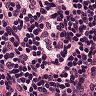
Metastatic tissue present: no